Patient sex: F
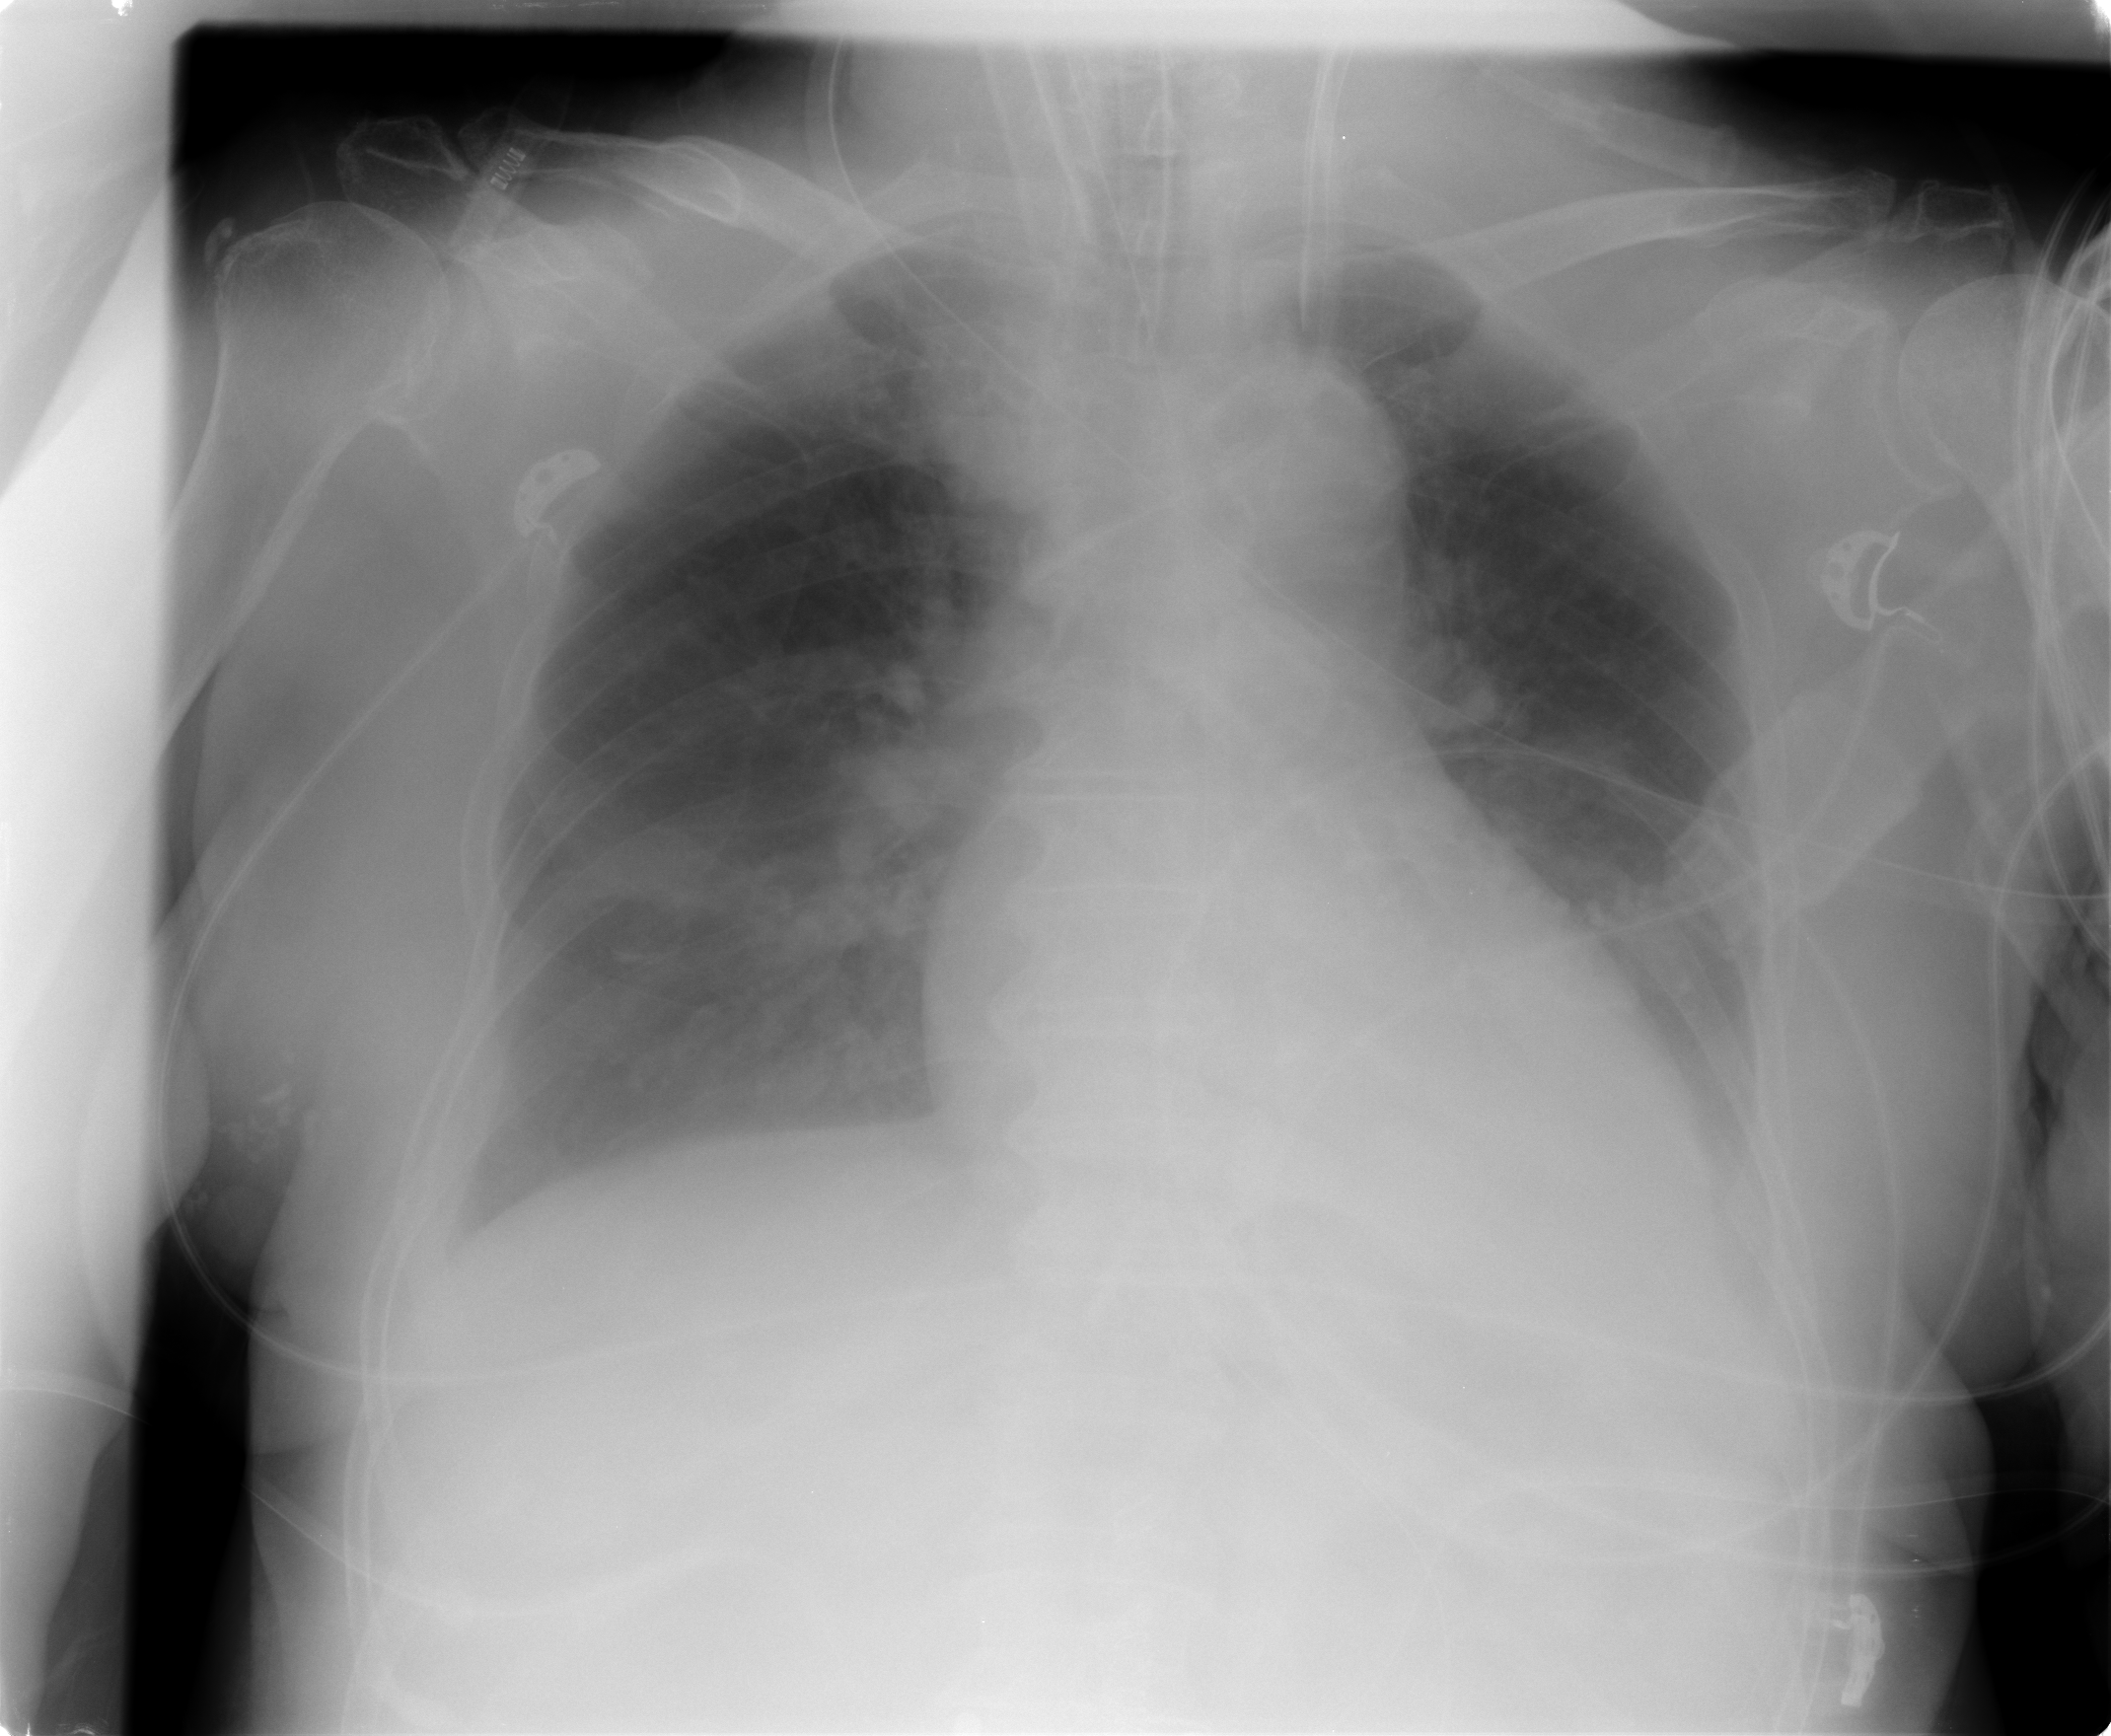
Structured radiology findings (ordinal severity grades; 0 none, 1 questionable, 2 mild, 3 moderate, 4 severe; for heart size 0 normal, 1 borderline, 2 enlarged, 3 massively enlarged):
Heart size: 1
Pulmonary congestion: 0
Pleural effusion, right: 0
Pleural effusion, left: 1
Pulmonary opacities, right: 0
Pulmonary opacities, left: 0
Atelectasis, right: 1
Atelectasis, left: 1